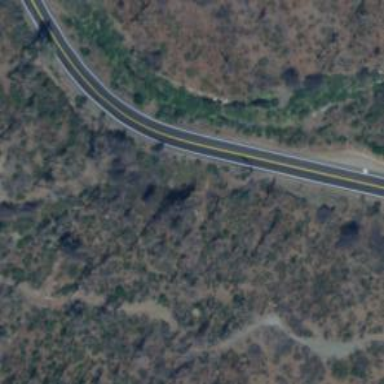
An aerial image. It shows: Tertiary road.